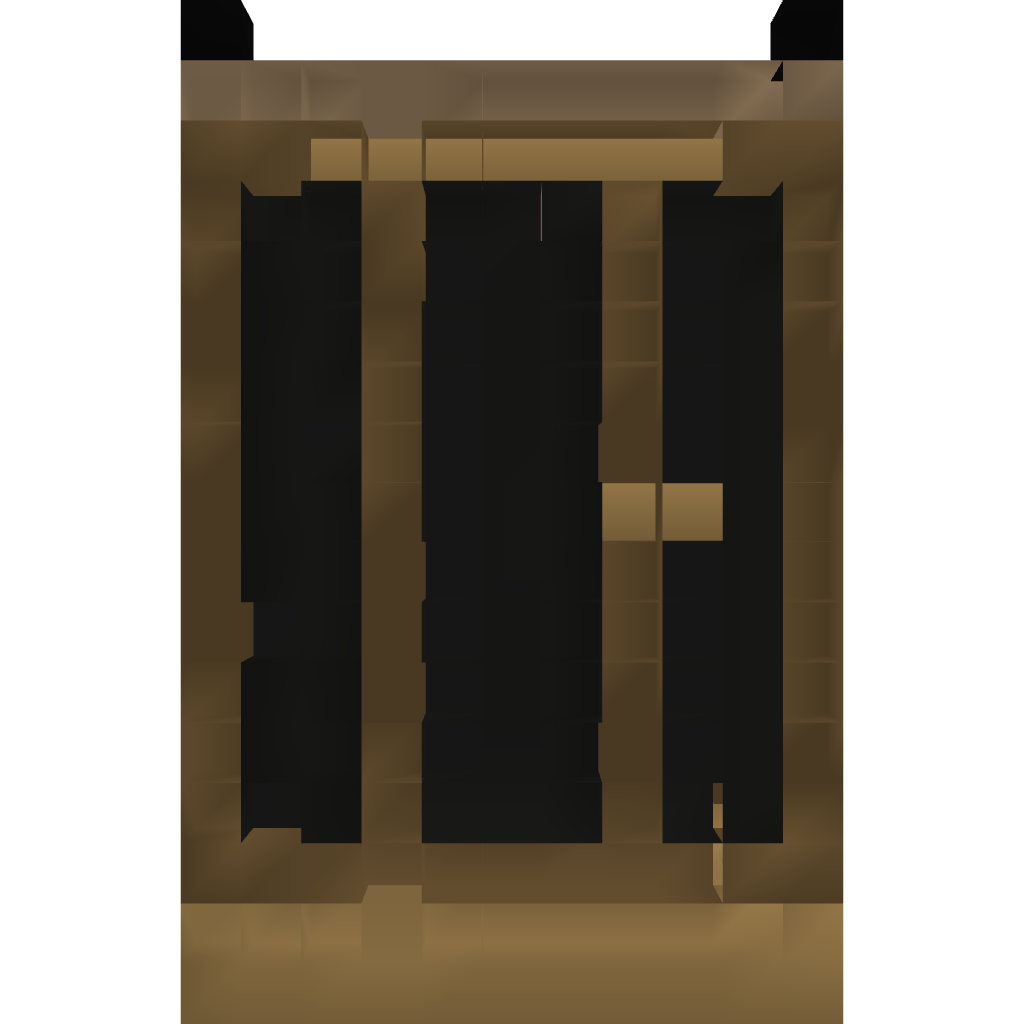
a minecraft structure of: Modern House